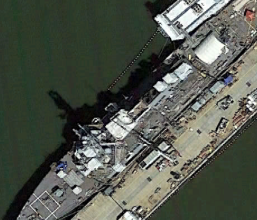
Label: Arleigh_Burke-class_destroyer